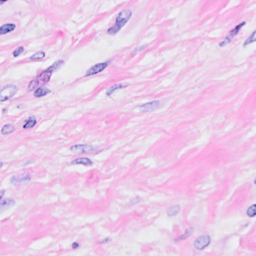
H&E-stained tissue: Breast